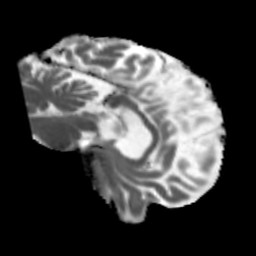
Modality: MD
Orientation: sagittal
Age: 64
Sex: male
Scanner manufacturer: siemens
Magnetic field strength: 3 T
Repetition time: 5.47 s
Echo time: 0.0854 s